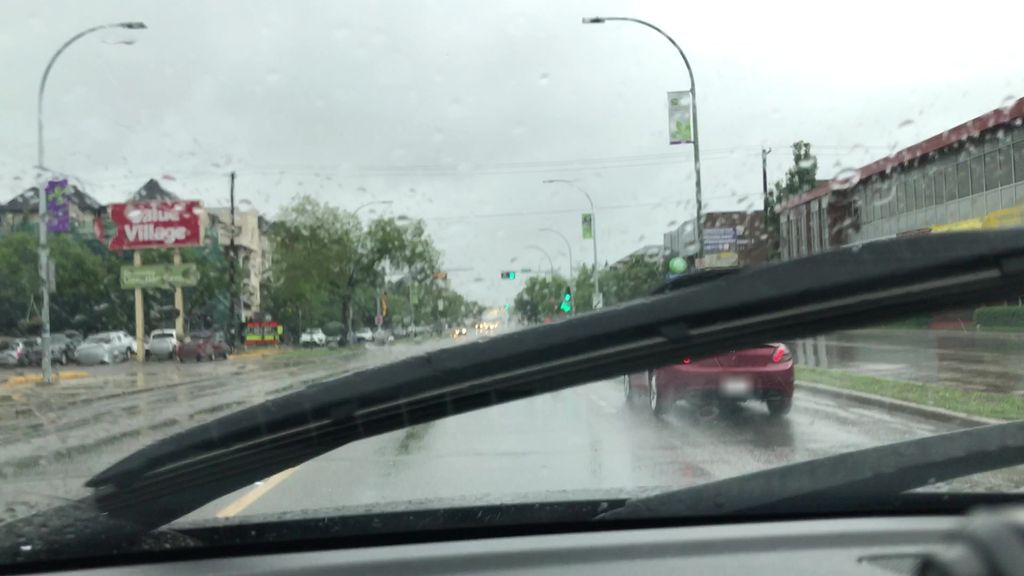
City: edmonton